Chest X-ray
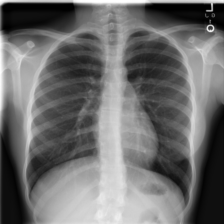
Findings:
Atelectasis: negative
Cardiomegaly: negative
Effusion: negative
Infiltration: negative
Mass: negative
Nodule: negative
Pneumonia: negative
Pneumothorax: negative
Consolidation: negative
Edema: negative
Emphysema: negative
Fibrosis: negative
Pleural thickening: negative
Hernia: negative